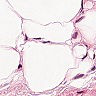
Metastatic tissue present: no